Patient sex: M
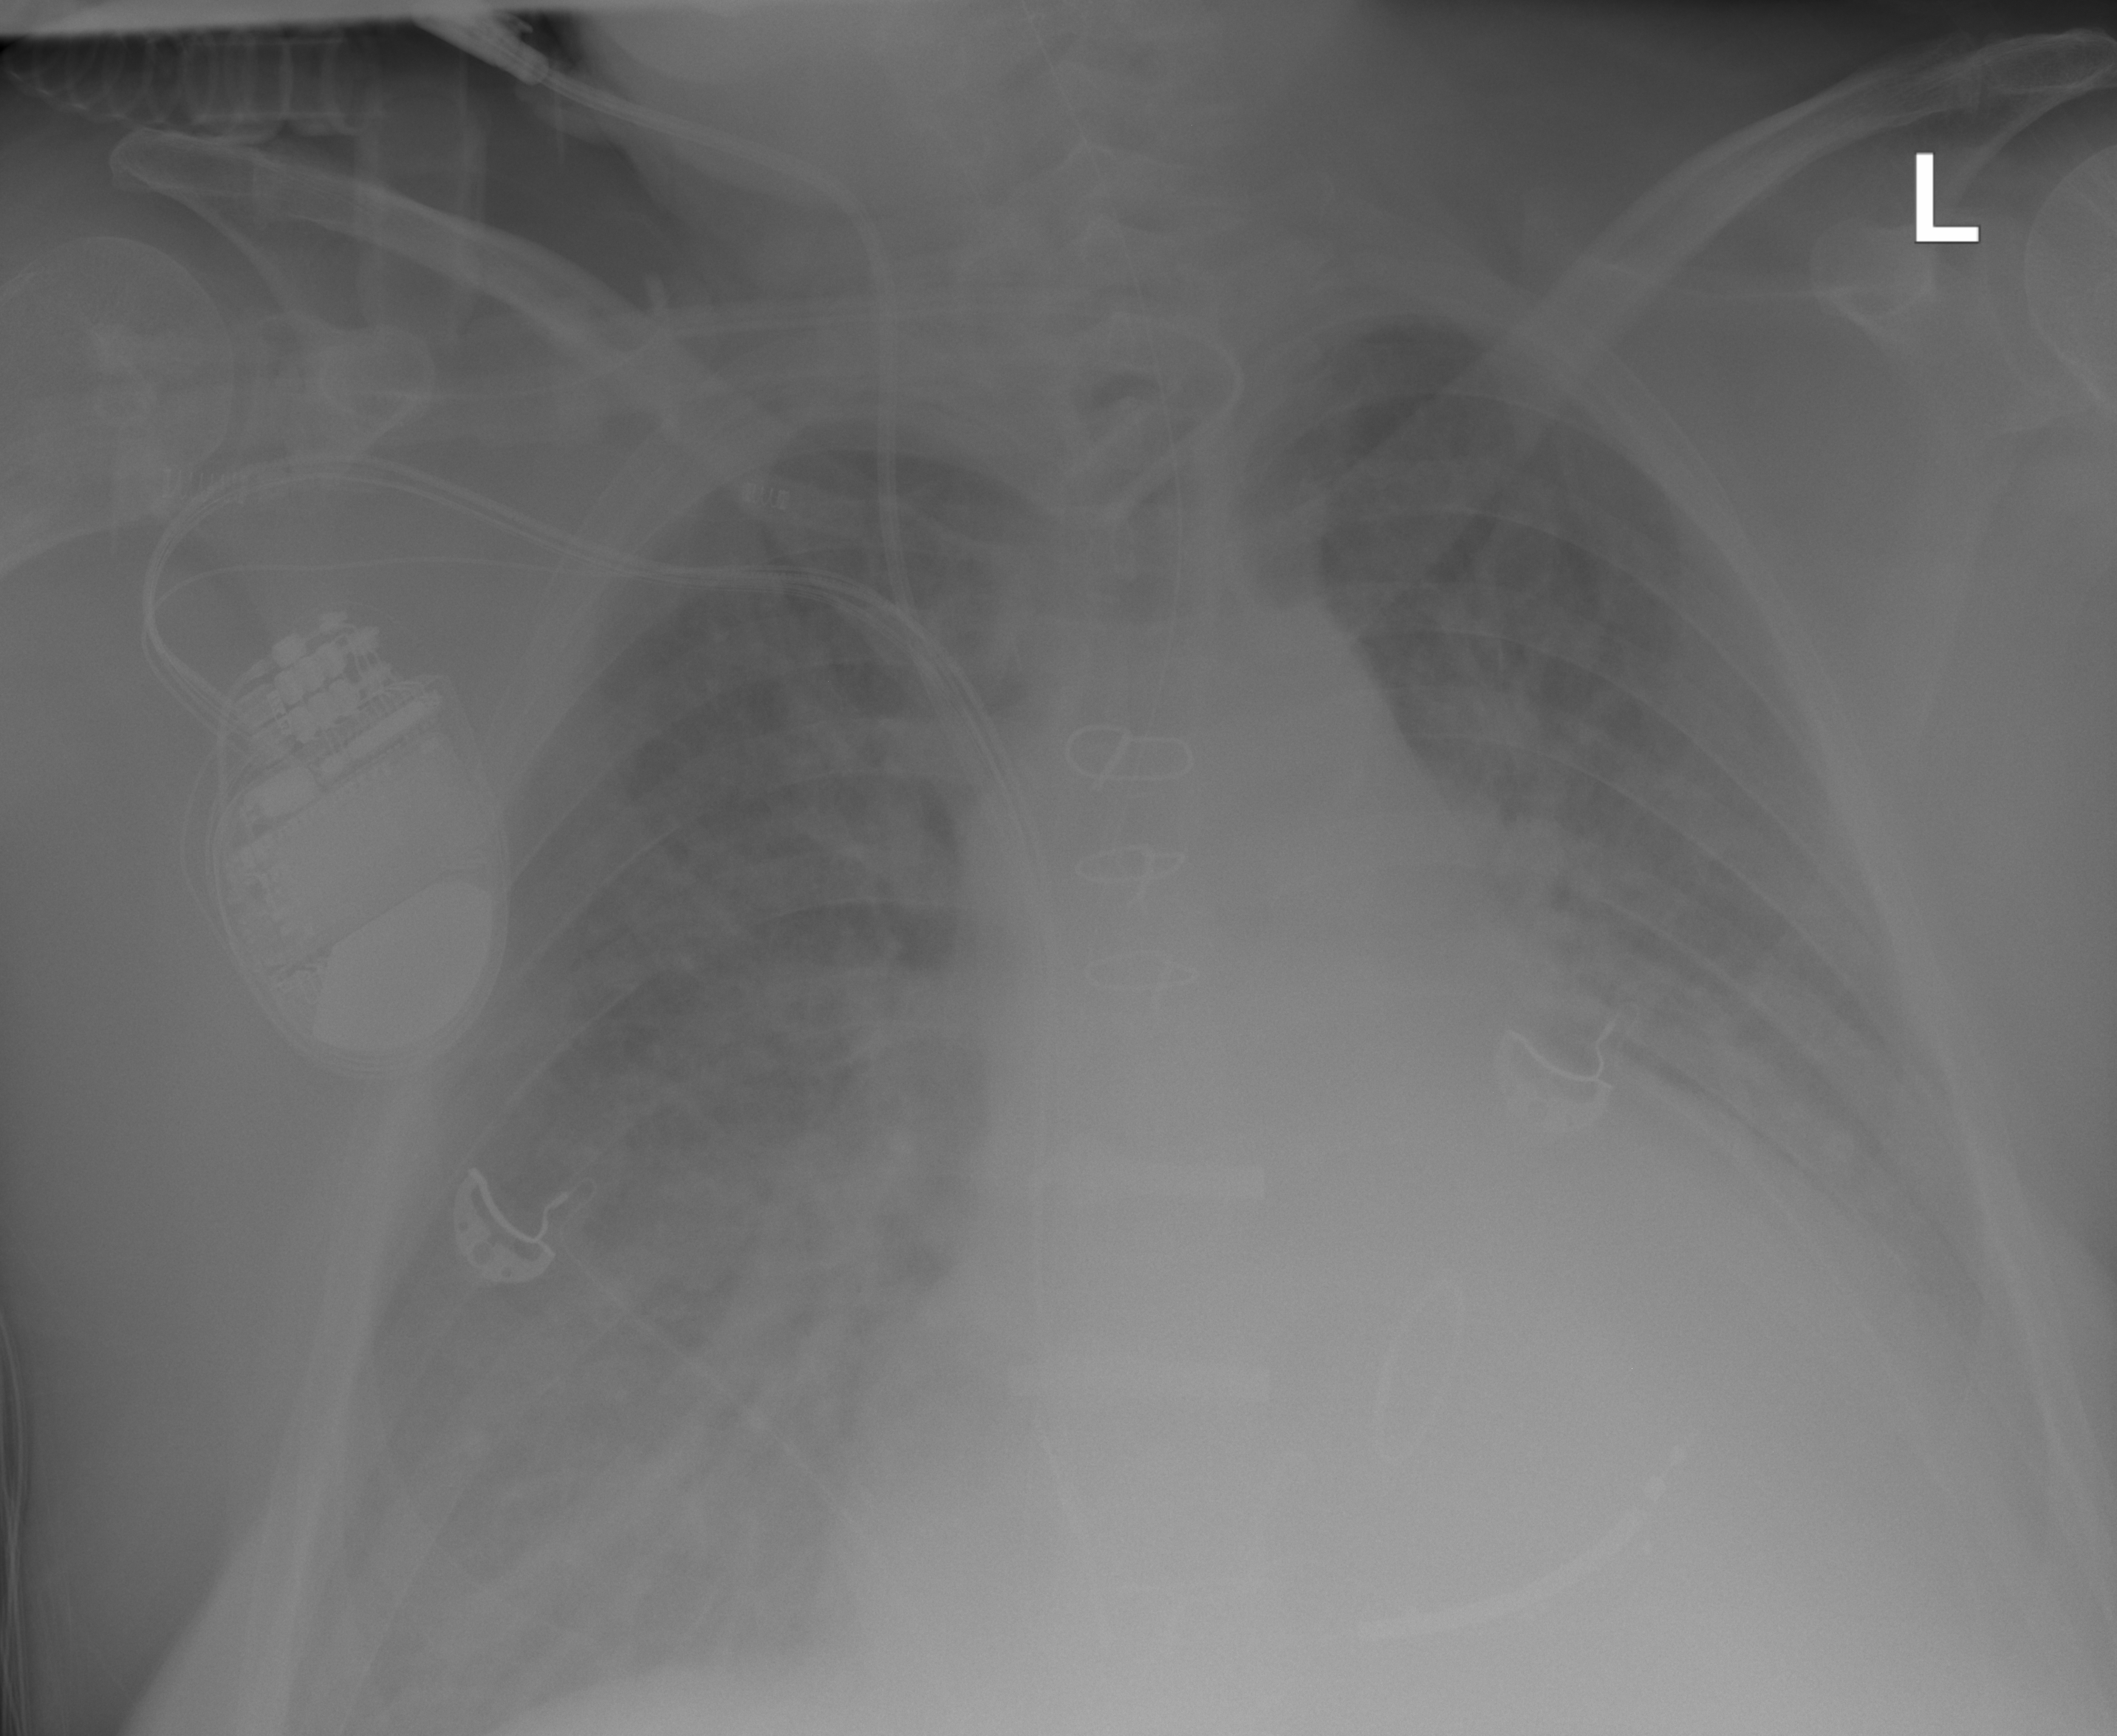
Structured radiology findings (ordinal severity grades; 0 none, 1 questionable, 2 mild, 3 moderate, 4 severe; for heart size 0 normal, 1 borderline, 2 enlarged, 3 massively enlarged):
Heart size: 2
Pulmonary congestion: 2
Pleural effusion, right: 2
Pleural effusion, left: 2
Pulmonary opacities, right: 0
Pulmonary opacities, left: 1
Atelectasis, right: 2
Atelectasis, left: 2